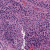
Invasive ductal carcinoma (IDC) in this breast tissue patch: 1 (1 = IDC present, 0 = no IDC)